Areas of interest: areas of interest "Shopping Mall"
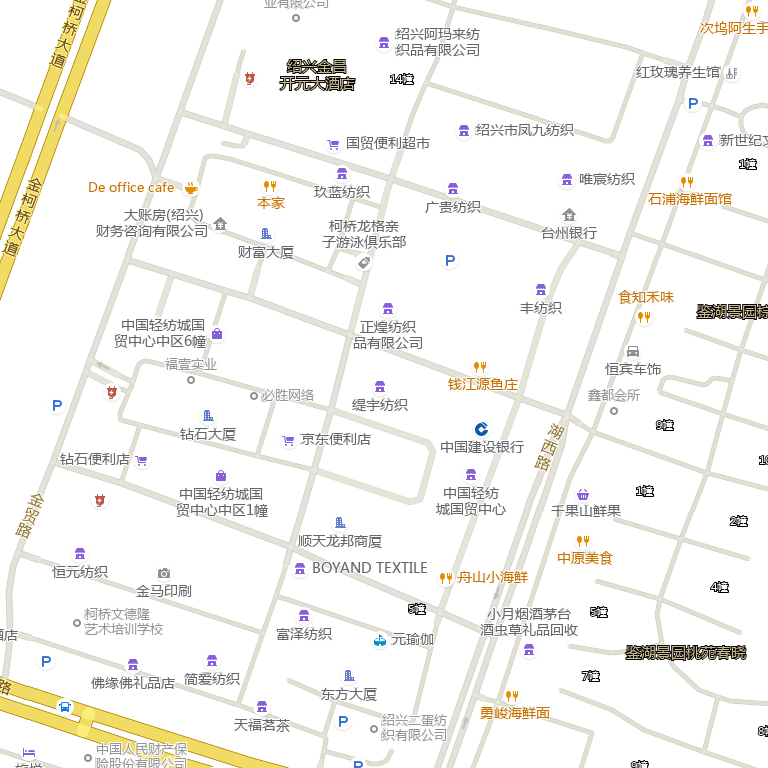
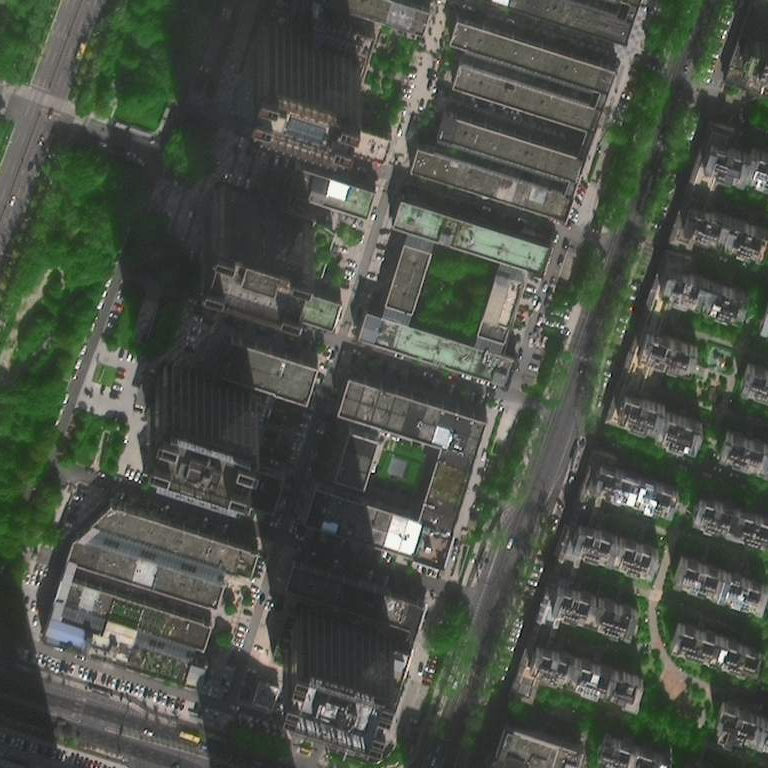